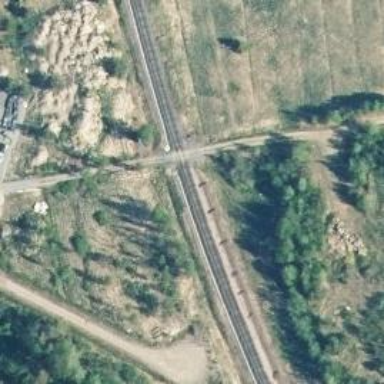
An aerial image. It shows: Crossing for the railway.